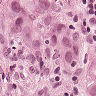
Metastatic tissue present: yes